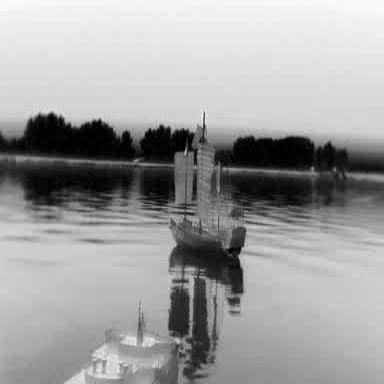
There are two objects shown in the infrared image, including a container_ship, and a sailboat.